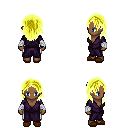
a pixel art fantasy rpg character, female body template, human, dark skin, purple robe, white pants, gold long hairstyle, white cloth bandages, brown slippers, four views (front, back, left, right), 2x2 character sprite sheet, small pixel art, hard edges, no anti-aliasing